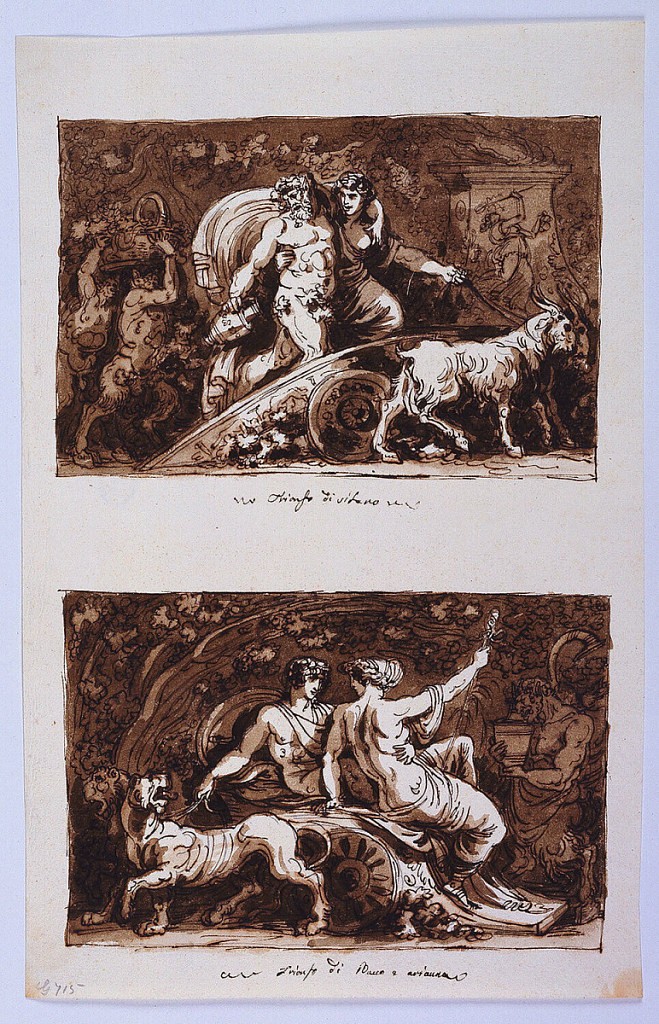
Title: Sheet from a Sketchbook: Triumph of Silenus and Triumph of Bacchus and Ariadne
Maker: Felice Giani, Italian, 1758–1823
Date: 1800–1802
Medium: Pen and brown ink, brush and brown wash over traces of graphite on cream laid paper
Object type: Drawing
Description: Upper image: Silenus standing in a chariot supported by a Maenad holding the reins of the goats.  Satyrs follow carrying a basketfull of wine.
Lower image: Bacchus and Ariadne are seated in a chariot drawn by panthers.  Satyrs follow it.